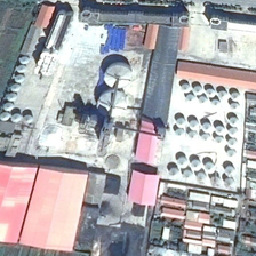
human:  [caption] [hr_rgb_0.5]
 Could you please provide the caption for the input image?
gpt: There are many trays in front of the orange fact.

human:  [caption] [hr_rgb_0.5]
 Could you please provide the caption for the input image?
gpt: There were many tanks before the orange fact.

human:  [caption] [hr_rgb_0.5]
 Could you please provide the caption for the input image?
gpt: Many trees have been planted near the factory.

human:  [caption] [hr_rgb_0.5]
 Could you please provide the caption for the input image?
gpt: A large number of trees were planted near the factory.

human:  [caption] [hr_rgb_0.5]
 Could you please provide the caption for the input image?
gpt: There are many tanks in front of the orange fact.